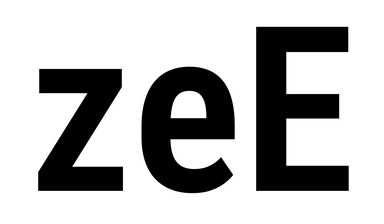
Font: Roboto_Condensed_SemiBold